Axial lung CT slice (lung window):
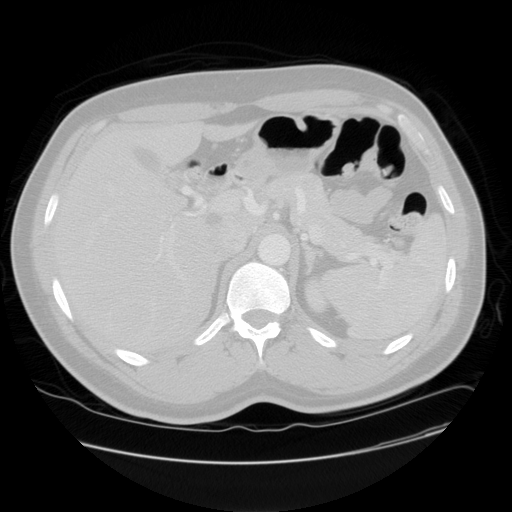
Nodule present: no